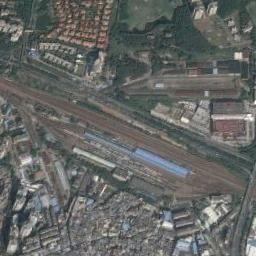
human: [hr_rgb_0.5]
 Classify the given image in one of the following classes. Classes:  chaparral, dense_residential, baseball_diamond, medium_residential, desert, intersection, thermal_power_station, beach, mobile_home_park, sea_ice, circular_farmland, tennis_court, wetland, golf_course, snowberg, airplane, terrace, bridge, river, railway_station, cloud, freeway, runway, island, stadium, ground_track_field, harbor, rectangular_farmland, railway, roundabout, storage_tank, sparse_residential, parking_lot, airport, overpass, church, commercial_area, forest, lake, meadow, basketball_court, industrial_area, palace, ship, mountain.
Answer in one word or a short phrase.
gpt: railway_station